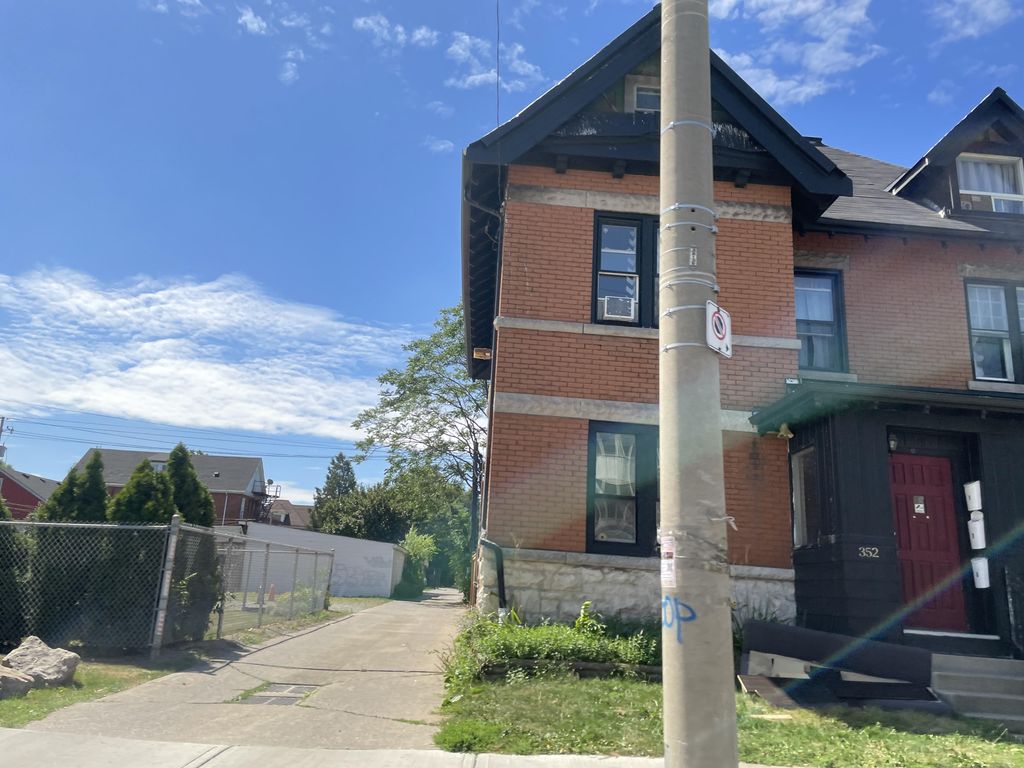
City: hamilton